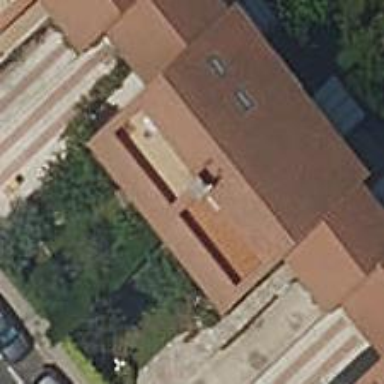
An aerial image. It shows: Terrace building.